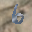
Label: 6